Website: lowes
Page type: account-dashboard
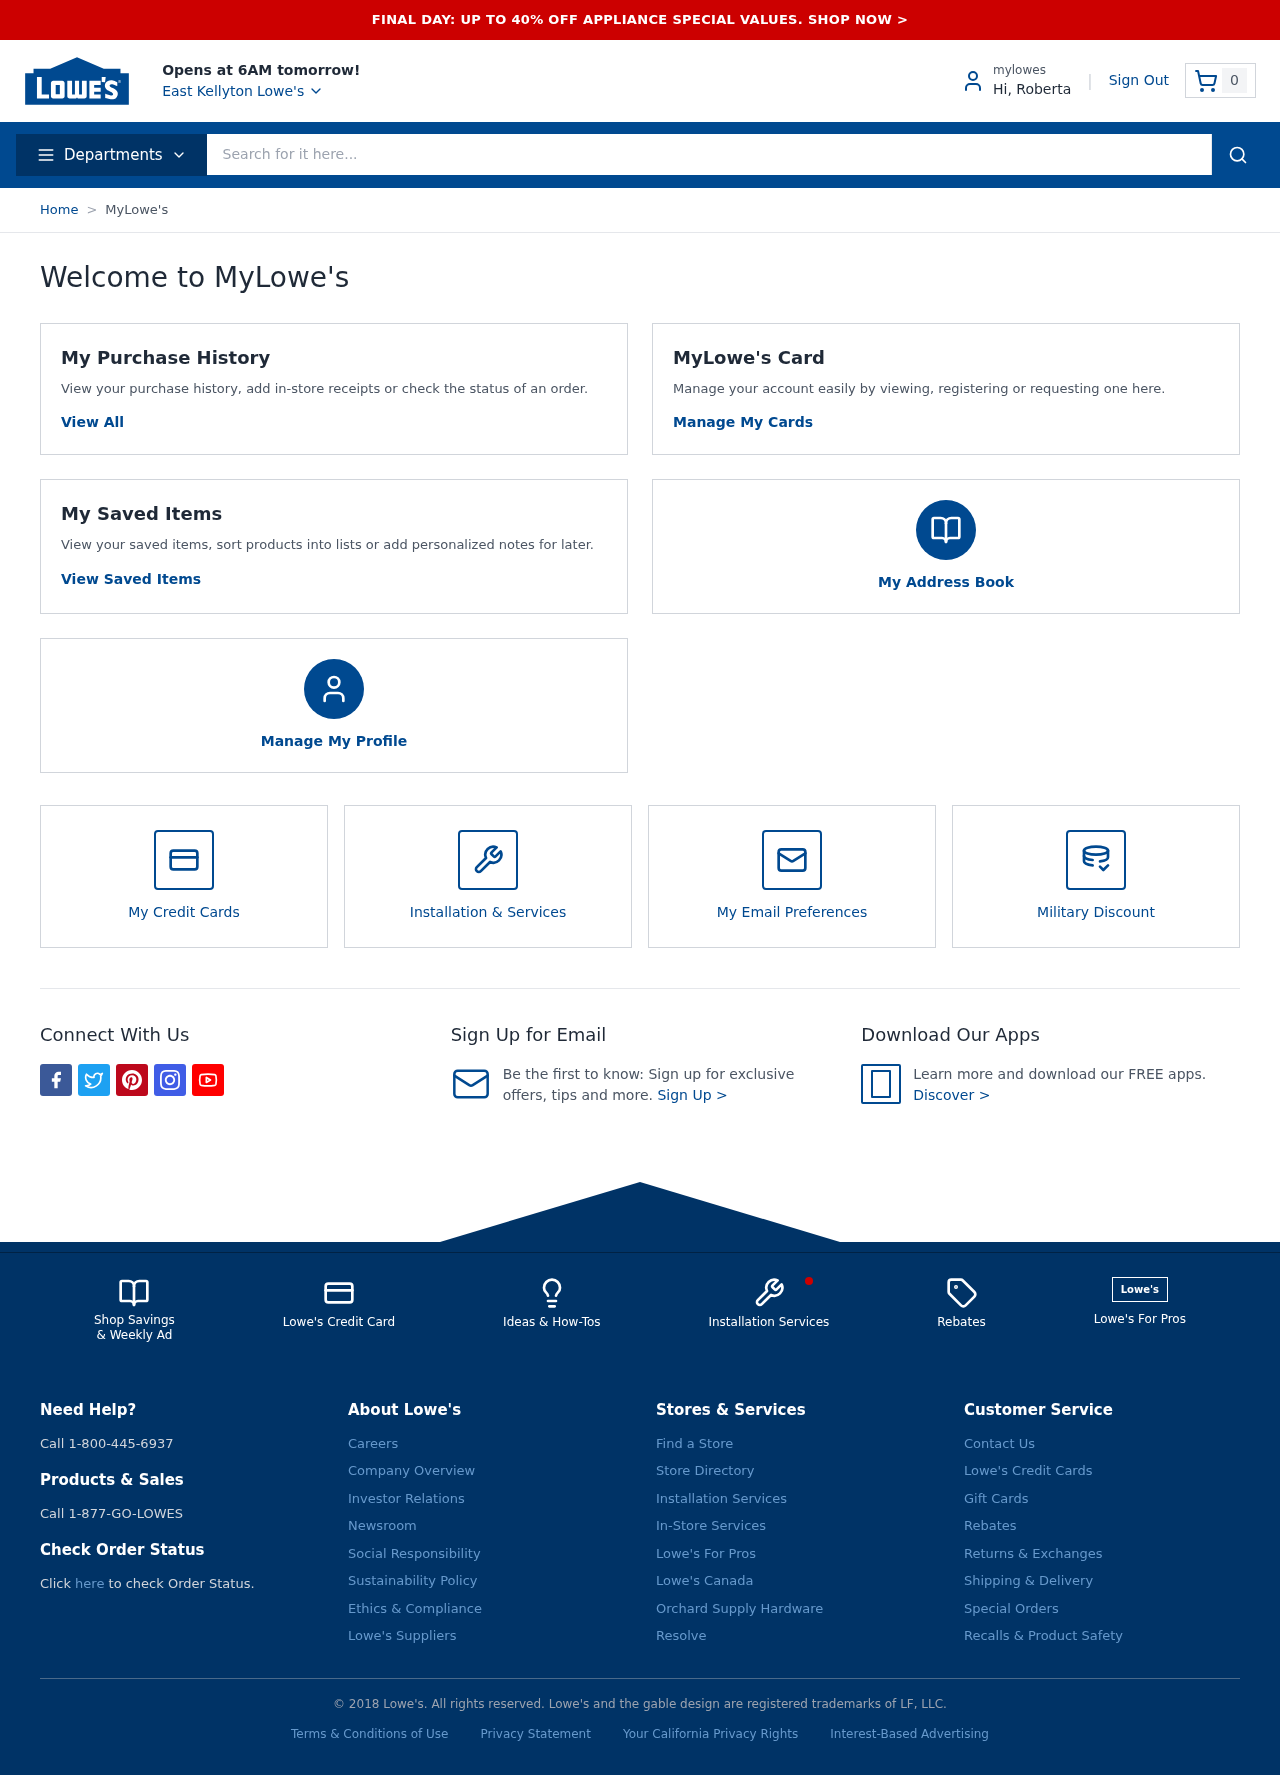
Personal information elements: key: PII_CITY
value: East Kellyton
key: PII_FIRSTNAME
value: Hi, Roberta
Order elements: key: ORDER_NUM_ITEMS
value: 0
Search elements: key: HEADER_SEARCH
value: Search for it here...